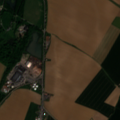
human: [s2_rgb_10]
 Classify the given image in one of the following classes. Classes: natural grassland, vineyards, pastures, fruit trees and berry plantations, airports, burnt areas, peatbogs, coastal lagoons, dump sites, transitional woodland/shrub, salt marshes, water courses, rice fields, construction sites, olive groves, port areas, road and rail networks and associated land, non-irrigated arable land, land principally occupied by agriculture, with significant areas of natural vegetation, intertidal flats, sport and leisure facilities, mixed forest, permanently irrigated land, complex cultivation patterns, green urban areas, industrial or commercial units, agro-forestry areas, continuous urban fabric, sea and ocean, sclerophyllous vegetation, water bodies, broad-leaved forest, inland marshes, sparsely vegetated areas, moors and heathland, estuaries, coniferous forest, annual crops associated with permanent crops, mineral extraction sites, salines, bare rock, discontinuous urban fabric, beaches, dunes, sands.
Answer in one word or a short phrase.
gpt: discontinuous urban fabric, sport and leisure facilities, non-irrigated arable land, pastures